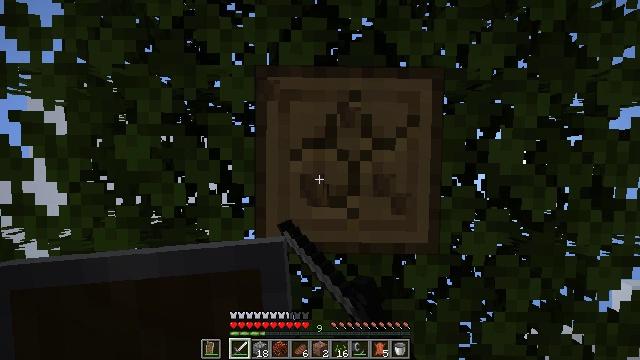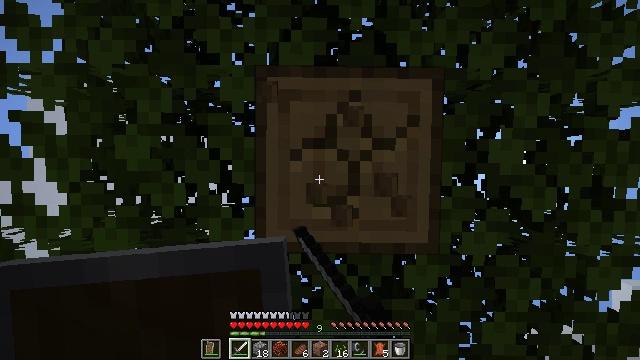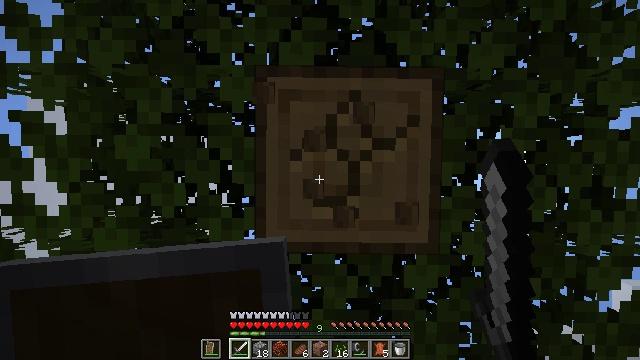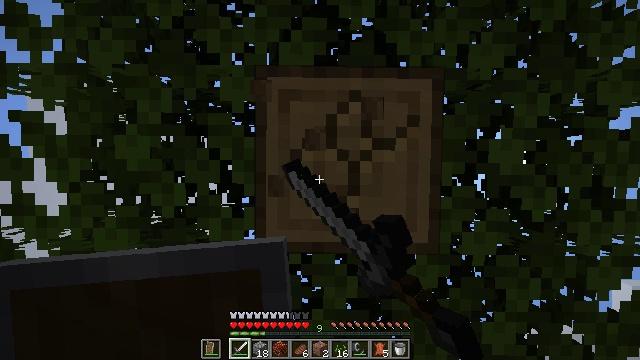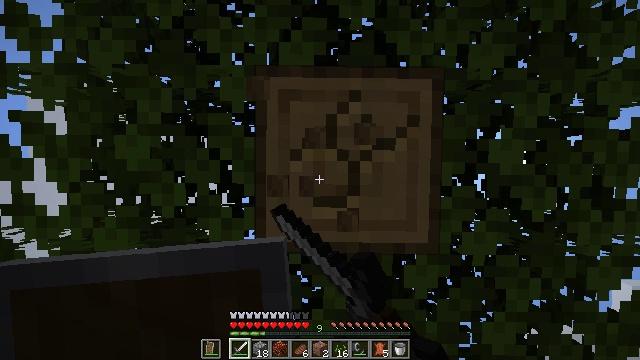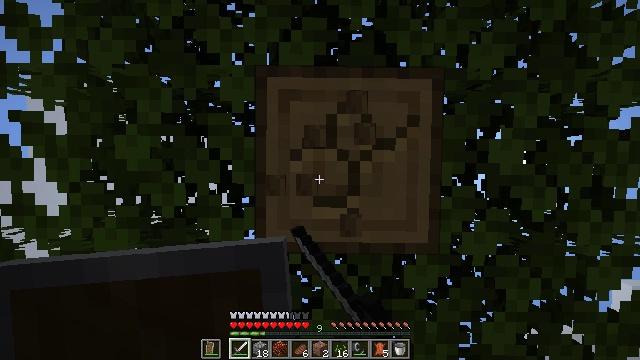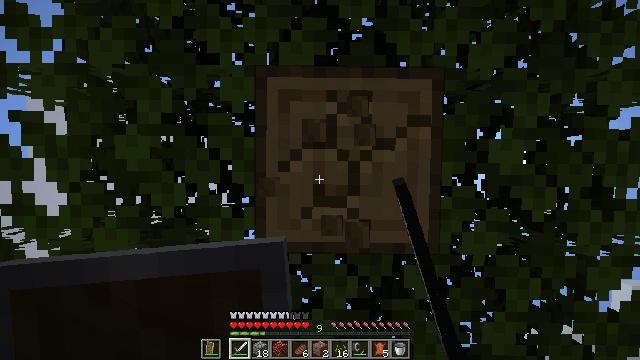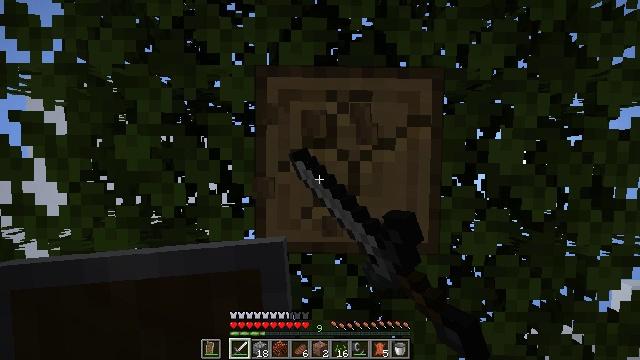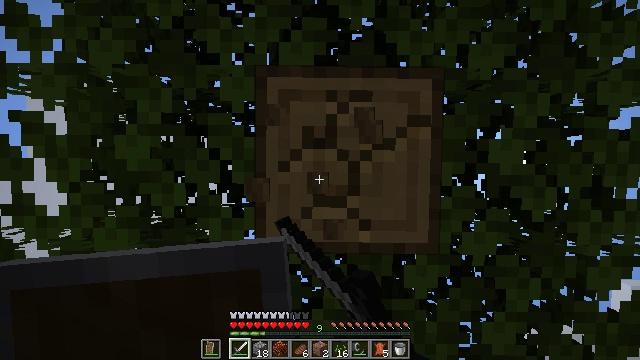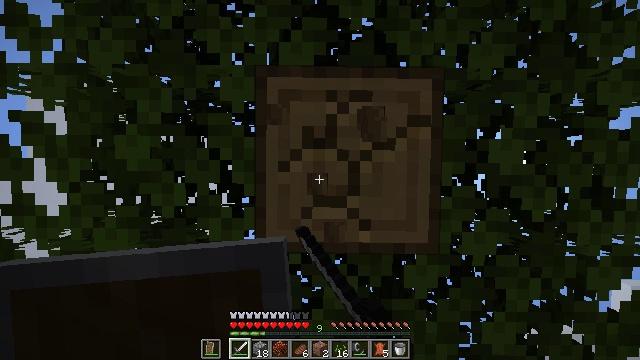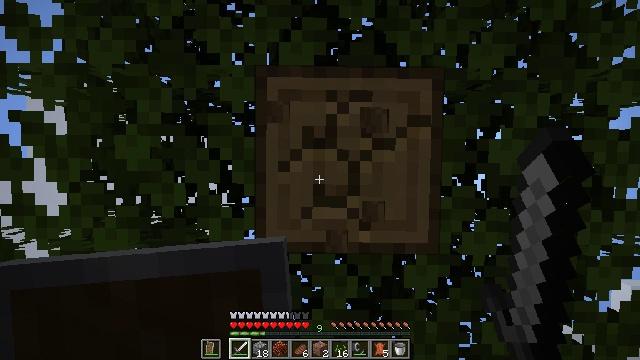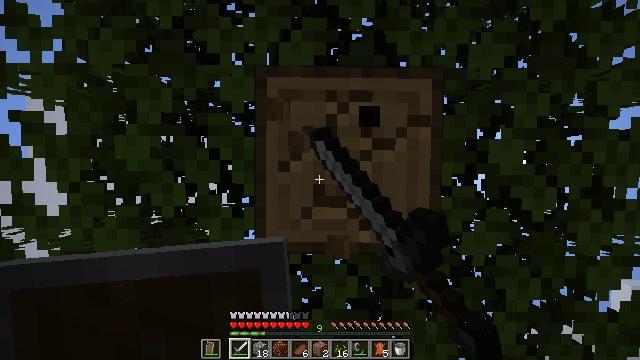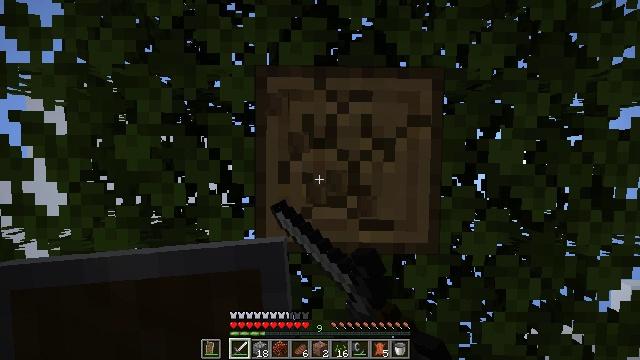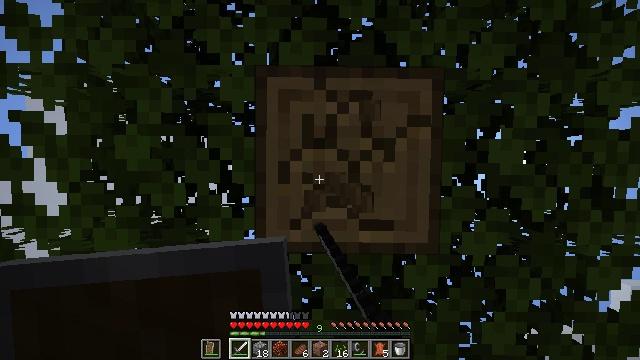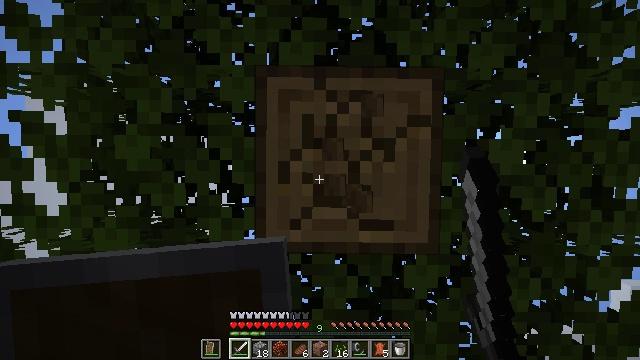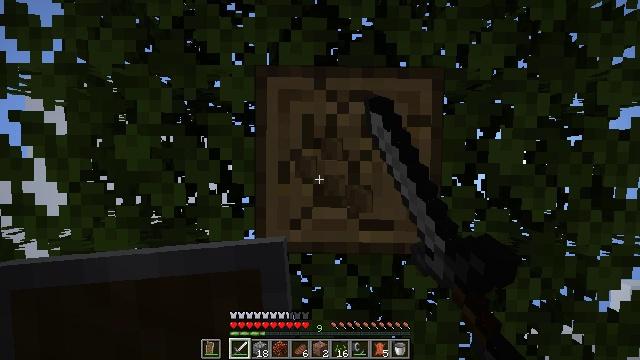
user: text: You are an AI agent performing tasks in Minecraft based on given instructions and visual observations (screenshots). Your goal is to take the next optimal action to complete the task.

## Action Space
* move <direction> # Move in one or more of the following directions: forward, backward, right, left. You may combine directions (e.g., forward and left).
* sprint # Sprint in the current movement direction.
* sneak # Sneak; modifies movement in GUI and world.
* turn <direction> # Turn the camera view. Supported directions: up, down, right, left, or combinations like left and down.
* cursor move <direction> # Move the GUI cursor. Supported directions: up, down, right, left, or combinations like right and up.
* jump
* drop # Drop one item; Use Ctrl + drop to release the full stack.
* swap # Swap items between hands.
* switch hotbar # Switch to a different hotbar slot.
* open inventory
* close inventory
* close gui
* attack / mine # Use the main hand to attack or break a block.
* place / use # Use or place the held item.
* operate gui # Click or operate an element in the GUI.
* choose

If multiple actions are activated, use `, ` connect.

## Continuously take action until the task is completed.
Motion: motion action
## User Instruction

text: Gather oak logs from trees.
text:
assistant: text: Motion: attack / mine
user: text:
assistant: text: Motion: attack / mine
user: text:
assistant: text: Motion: attack / mine
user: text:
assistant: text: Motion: attack / mine
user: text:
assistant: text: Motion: attack / mine
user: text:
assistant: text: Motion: attack / mine
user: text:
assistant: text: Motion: attack / mine
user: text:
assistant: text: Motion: attack / mine
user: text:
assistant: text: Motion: attack / mine
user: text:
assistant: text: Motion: attack / mine
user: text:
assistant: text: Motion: attack / mine
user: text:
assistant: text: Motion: attack / mine
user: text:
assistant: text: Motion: attack / mine
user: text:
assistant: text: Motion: attack / mine
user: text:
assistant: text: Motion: attack / mine
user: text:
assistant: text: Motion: attack / mine
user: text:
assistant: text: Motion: attack / mine
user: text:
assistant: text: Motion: attack / mine
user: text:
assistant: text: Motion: attack / mine
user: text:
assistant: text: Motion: attack / mine
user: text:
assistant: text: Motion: attack / mine
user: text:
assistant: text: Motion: attack / mine
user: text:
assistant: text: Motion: attack / mine
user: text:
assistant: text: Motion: attack / mine
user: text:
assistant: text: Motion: attack / mine
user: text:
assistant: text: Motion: attack / mine
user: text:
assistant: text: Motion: attack / mine
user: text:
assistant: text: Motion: attack / mine
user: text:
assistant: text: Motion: attack / mine
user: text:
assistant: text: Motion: attack / mine